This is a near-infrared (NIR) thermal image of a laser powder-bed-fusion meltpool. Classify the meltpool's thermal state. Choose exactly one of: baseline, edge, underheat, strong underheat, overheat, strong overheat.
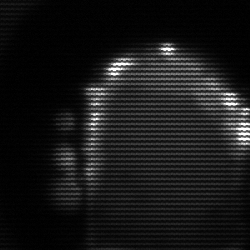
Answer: baseline